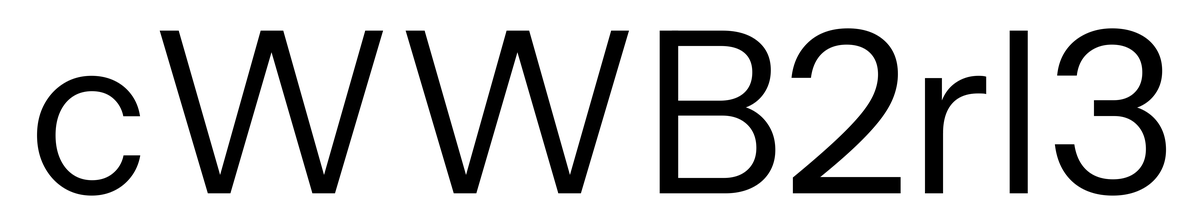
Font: InstrumentSans_Regular